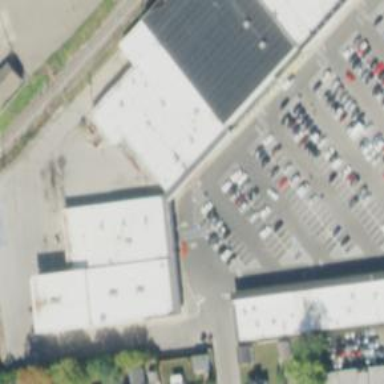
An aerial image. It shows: Supermarket.